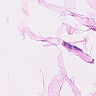
Metastatic tissue present: no